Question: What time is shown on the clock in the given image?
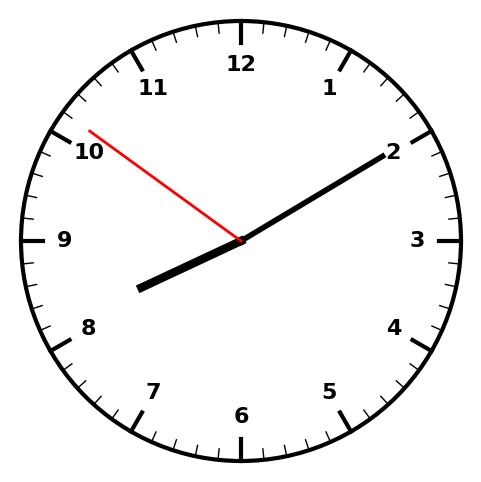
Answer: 08:09:51